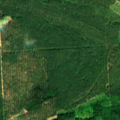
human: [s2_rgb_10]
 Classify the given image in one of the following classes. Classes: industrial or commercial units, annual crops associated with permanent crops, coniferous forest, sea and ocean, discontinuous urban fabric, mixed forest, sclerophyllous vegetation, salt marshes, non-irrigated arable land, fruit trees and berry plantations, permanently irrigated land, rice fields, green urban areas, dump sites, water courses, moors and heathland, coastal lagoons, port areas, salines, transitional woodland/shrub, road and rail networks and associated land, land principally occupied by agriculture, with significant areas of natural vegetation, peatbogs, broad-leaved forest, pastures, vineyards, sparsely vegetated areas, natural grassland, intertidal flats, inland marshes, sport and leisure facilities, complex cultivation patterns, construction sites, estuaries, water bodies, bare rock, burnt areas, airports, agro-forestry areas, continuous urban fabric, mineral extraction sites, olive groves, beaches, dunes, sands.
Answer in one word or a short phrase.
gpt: coniferous forest, mixed forest, transitional woodland/shrub, peatbogs